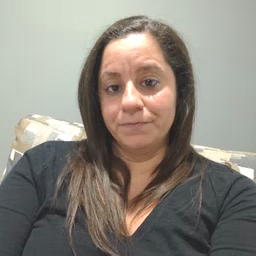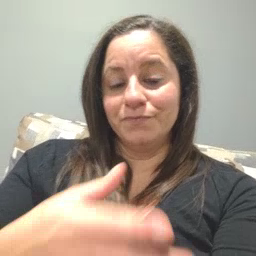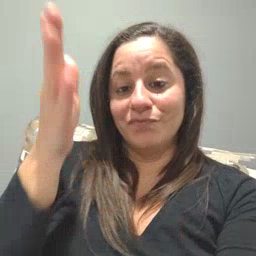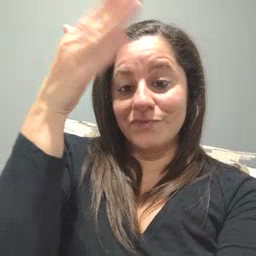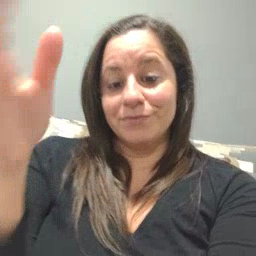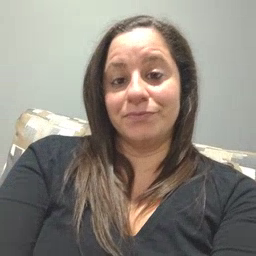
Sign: flag